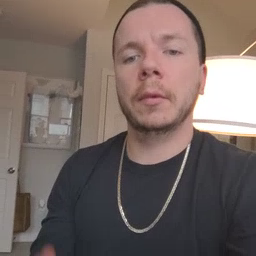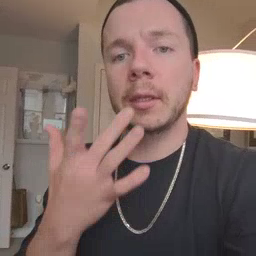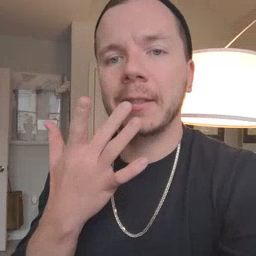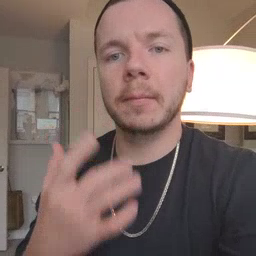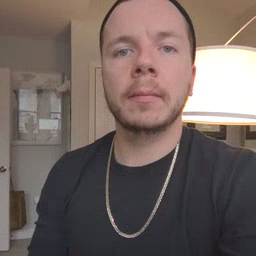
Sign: taste